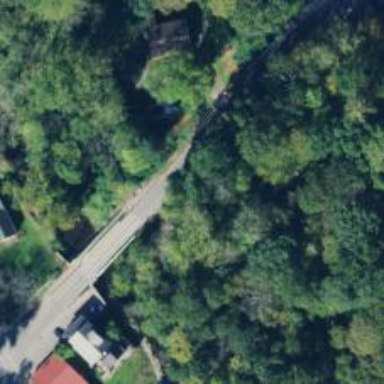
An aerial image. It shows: Abandoned railway bridge.